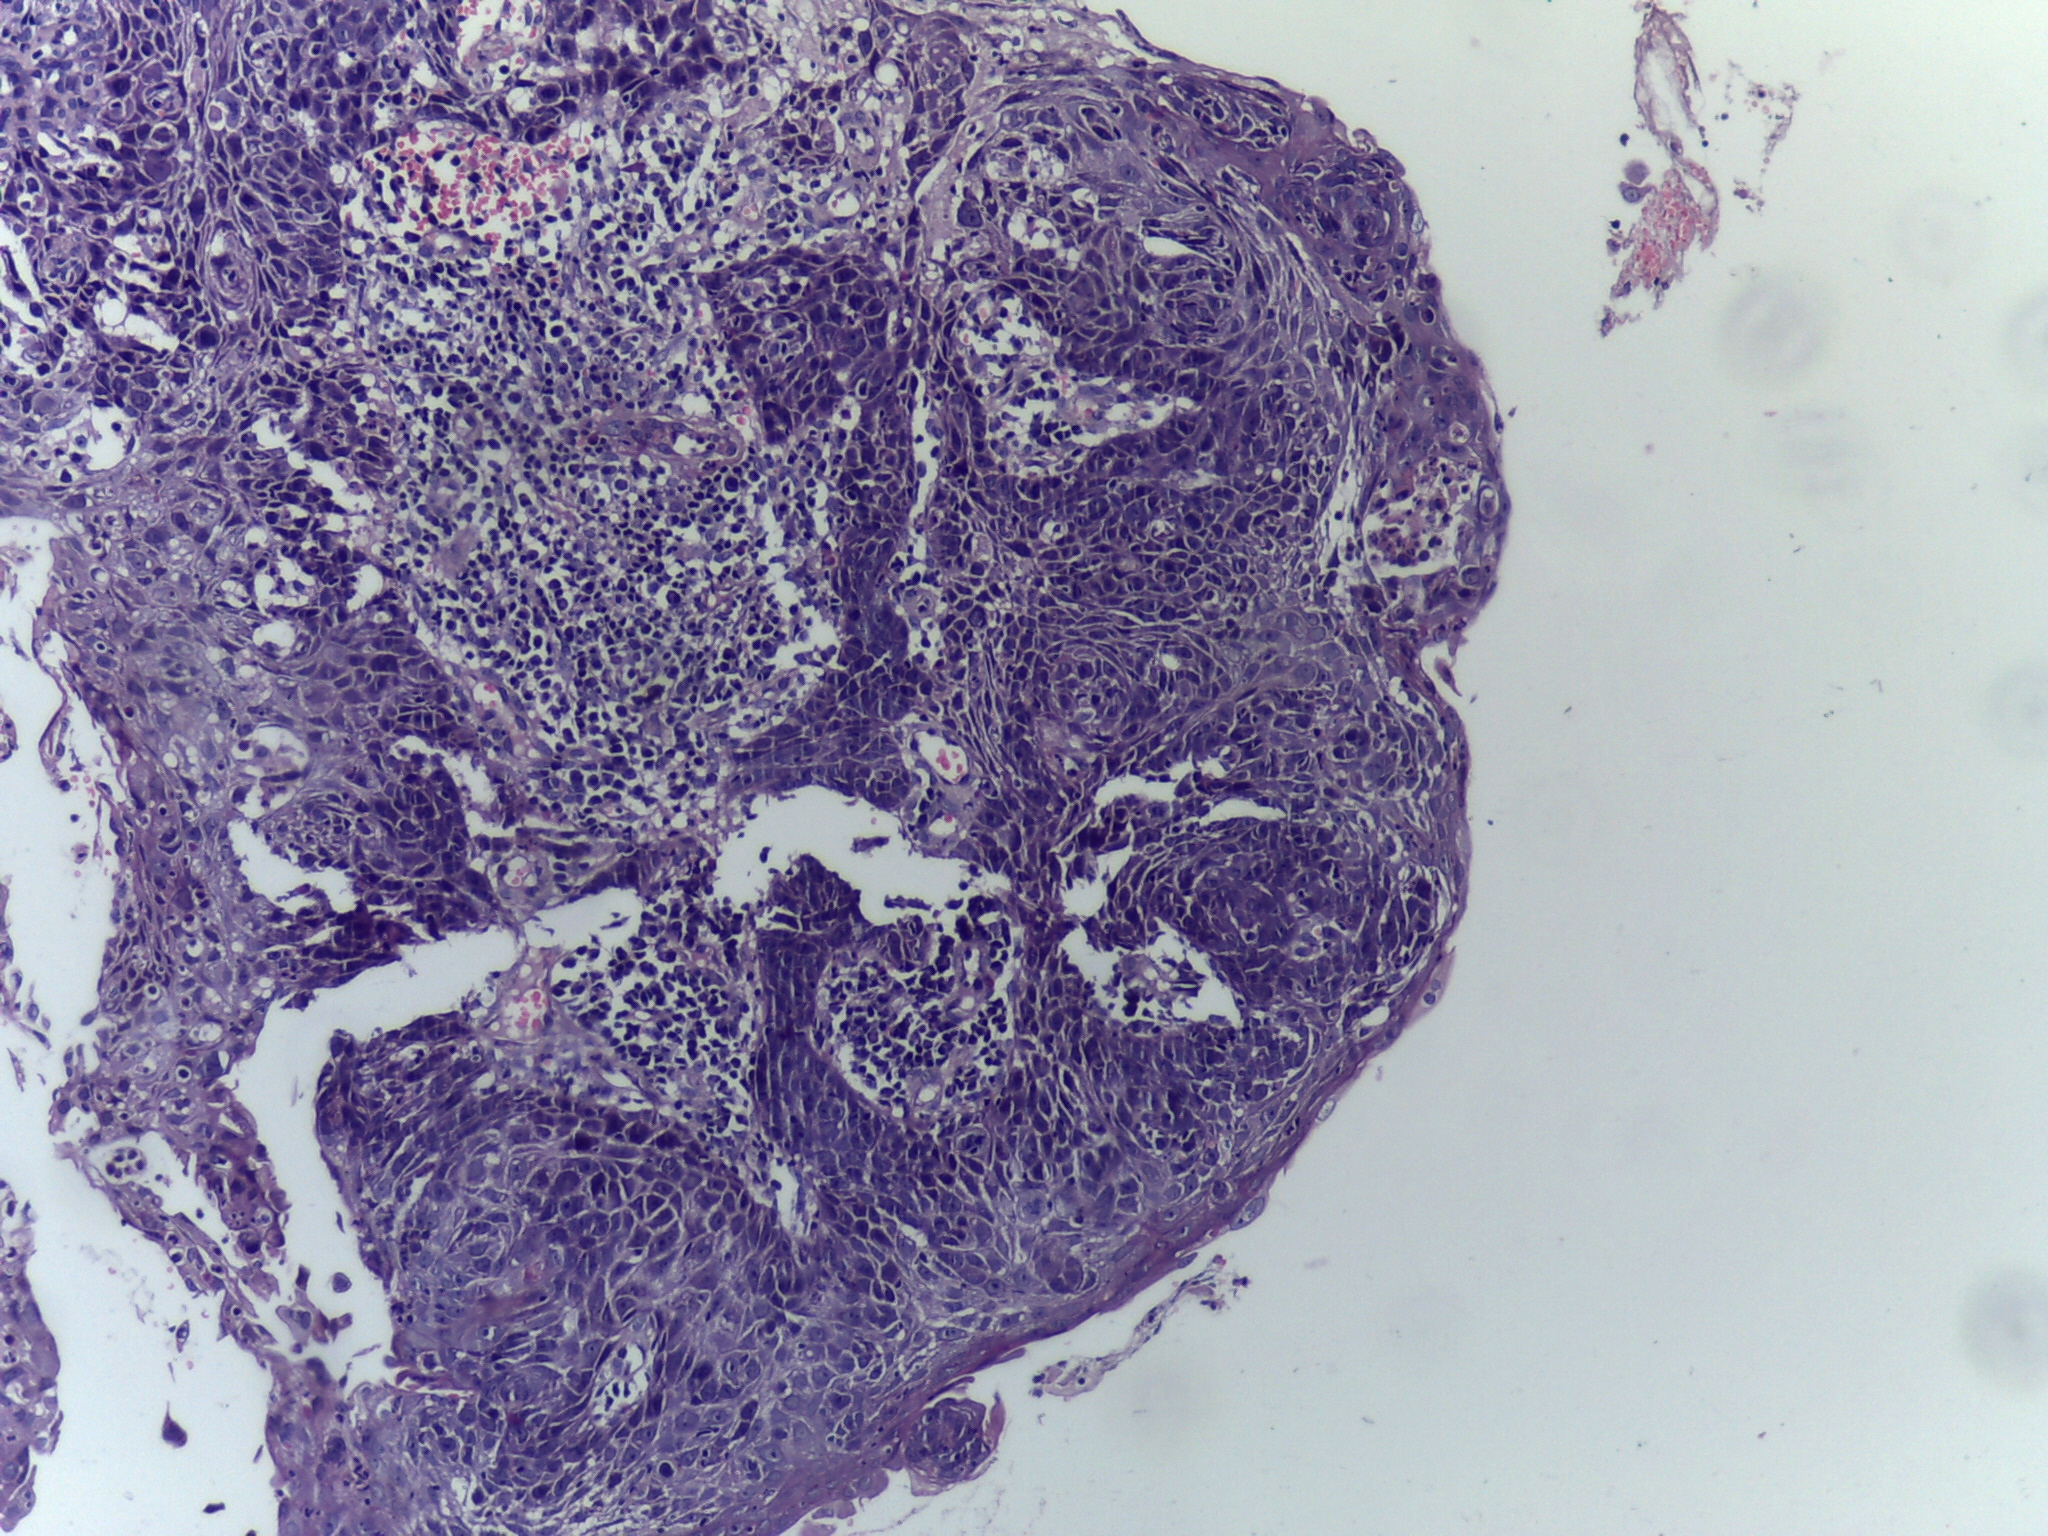
Diagnosis: OSCC